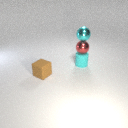
small cyan rubber cylinder below small red metal sphere